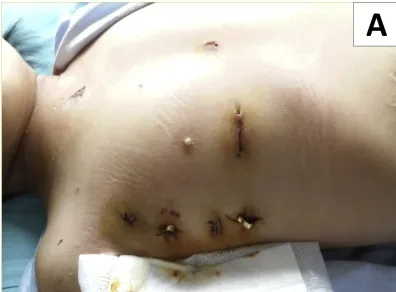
Surgical scars prior to discharge.
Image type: medical_photograph (other_medical_photograph)